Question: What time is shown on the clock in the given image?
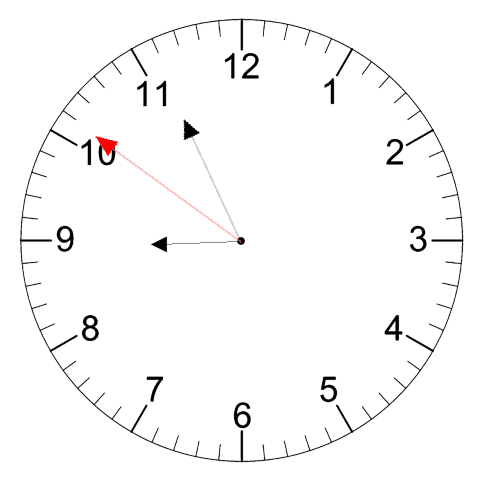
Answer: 08:55:51